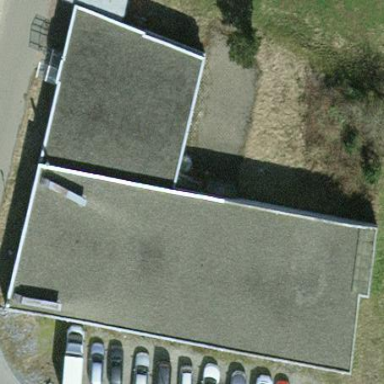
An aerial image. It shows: Building used for shooting sports.